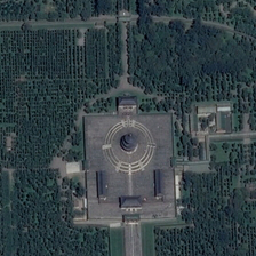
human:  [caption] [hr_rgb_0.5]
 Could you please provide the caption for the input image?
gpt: the straight road passes through the central ellipse .

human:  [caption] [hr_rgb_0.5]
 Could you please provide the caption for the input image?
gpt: Many green trees are around square squares.

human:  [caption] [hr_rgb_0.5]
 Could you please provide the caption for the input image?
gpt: The square is surrounded by many dark green trees and buildings.

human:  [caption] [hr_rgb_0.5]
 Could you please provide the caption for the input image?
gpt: There are many green trees around the square.

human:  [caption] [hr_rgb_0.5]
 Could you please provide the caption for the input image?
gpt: There are many dark green trees and buildings around the square.